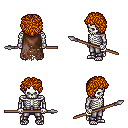
a pixel art fantasy rpg character, male body template, skeleton, brown tattered cape, metal pants, dark blonde curly afro hairstyle, spear, four views (front, back, left, right), 2x2 character sprite sheet, small pixel art, hard edges, no anti-aliasing